Question: I wish to generate this in python:
<URL>
but I'm incredibly stuck and new to this concept. Does anybody know of a library or gist for this?

Edit:
From what I can understand is that you need to split the fractal in 2 every time. So you have to calculate the y-axis point from the line between the two middle points. Then the two sections need to be formed according to the fractal?
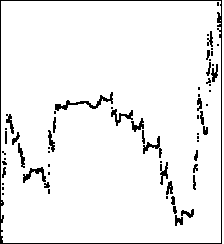
Answer: Not 100% sure what you are asking, but as I understood from your comments, you want to generate a realistically looking stock market curve using the recursion described in the link.
As far as I understood the description in the linked page and <URL>, it works like this:
1. You are given a start and an end point and a number of turning points in the form (t1, v1), (t2, v2), etc., for example start=(0,0), end=(1,1), turns = [(1/4, 1/2), (3/4, 1/4)], where ti and vi are fractions between 0 and 1.
2. You determine the actual turning points scaled to that interval between start and end and calculate the differences between those points, i.e. how far to go from pi to reach pi+1.
3. You shuffle those segments to introduce some randomness; when put together, they still cover exactly the same distance, i.e. they connect the original start and end point.
4. Repeat by recursively calling the function for the different segments between the new points.
Here's some Python code I just put together:
'''
from __future__ import division
from random import shuffle
def make_graph(depth, graph, start, end, turns):
# add points to graph
graph.add(start)
graph.add(end)
if depth > 0:
# unpack input values
fromtime, fromvalue = start
totime, tovalue = end
# calcualte differences between points
diffs = []
last_time, last_val = fromtime, fromvalue
for t, v in turns:
new_time = fromtime + (totime - fromtime) * t
new_val = fromvalue + (tovalue - fromvalue) * v
diffs.append((new_time - last_time, new_val - last_val))
last_time, last_val = new_time, new_val
# add 'brownian motion' by reordering the segments
shuffle(diffs)
# calculate actual intermediate points and recurse
last = start
for segment in diffs:
p = last[0] + segment[0], last[1] + segment[1]
make_graph(depth - 1, graph, last, p, turns)
last = p
make_graph(depth - 1, graph, last, end, turns)
from matplotlib import pyplot
depth = 8
graph = set()
make_graph(depth, graph, (0, 0), (1, 1), [(1/9, 2/3), (5/9, 1/3)])
pyplot.plot(*zip(*sorted(graph)))
pyplot.show()
'''
And here some example output: